Field crop: maize
Growth stage: 1
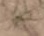
Species: salsola